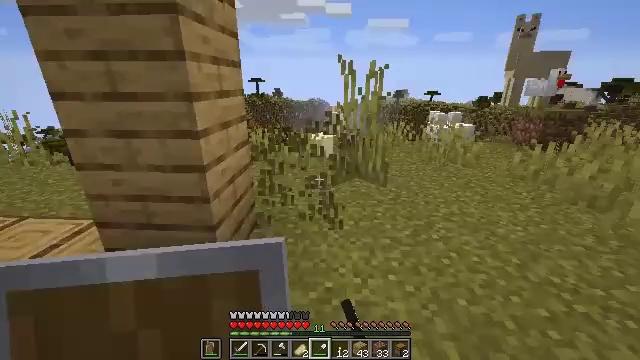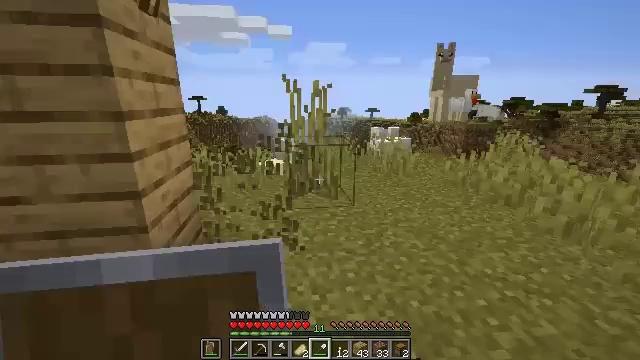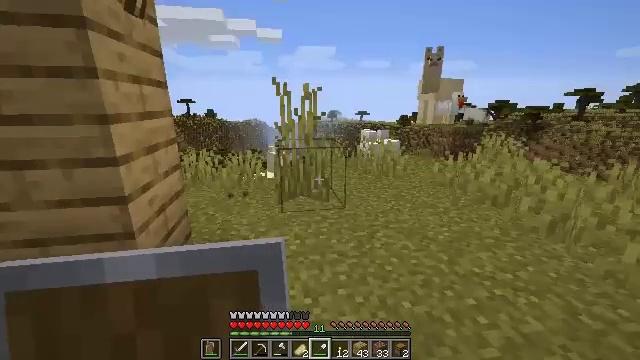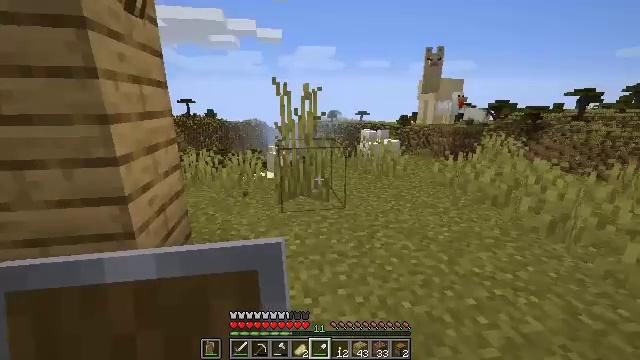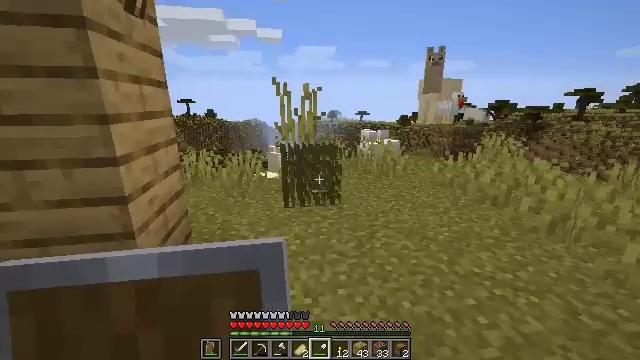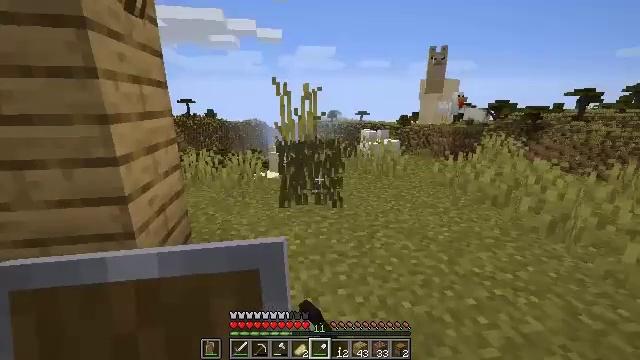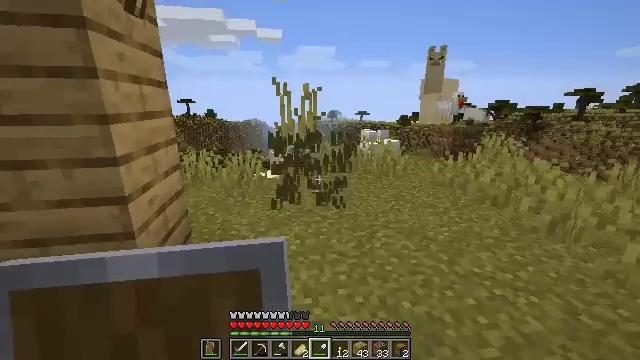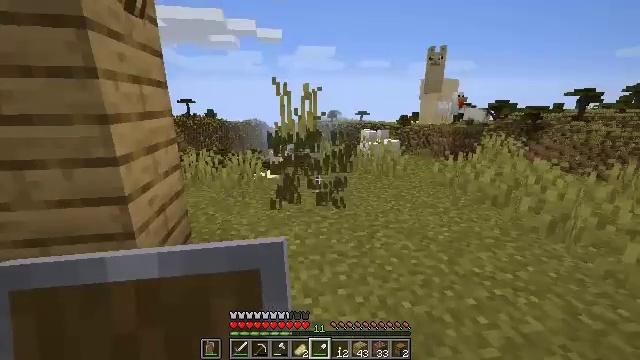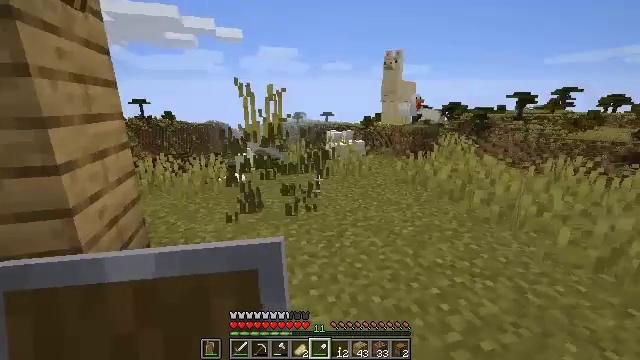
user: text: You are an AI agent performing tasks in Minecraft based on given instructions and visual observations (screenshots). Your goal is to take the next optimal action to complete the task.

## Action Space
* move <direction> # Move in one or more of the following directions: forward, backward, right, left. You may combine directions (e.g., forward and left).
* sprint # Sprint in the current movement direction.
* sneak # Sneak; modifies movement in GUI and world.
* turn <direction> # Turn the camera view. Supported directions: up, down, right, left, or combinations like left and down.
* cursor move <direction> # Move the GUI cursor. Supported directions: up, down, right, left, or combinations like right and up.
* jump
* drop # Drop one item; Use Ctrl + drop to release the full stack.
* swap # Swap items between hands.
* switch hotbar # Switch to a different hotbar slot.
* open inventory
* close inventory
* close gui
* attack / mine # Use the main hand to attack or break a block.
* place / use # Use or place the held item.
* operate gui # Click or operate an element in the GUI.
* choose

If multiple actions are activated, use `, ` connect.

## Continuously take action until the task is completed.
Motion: motion action
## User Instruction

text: Clear away tall grass.
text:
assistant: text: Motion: turn right and up
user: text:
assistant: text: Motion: turn right
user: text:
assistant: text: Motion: no_op
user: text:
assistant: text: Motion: attack / mine
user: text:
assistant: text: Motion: attack / mine
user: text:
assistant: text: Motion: no_op
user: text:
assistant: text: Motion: no_op
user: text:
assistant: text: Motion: turn right
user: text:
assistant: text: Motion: no_op